Field crop: maize
Growth stage: 1
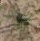
Species: salsola